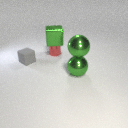
small red metal cylinder below large green metal cube